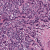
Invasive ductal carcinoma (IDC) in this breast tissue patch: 1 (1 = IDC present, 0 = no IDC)